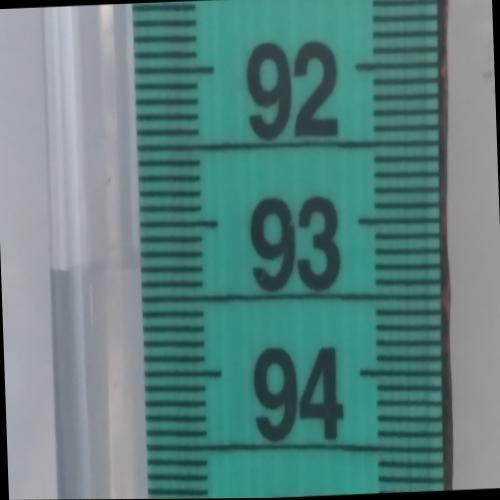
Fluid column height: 93.3 cm